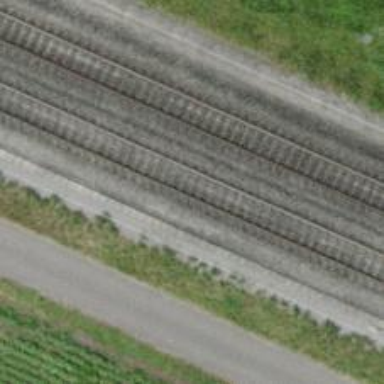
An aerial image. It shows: Single railway track with electrification through contact line.